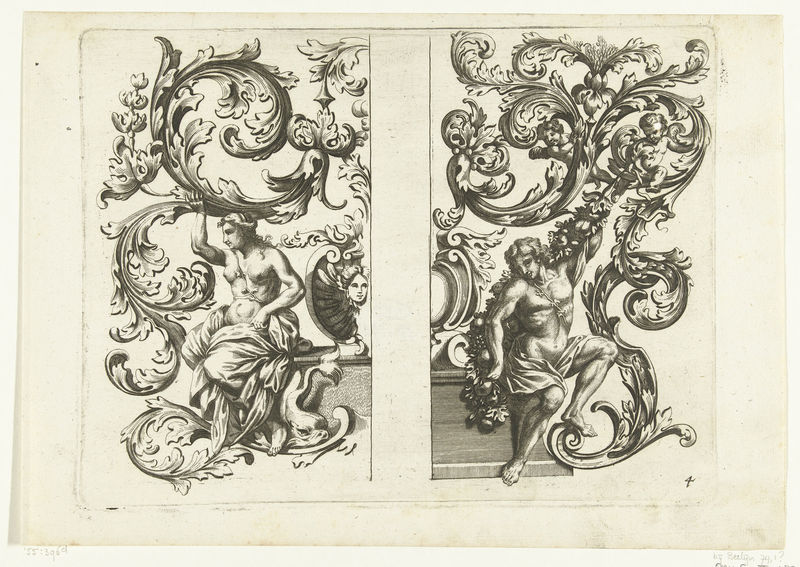
Titel: Vrouw met draperie en jongeman met festoen
Künstler: Suzanne Maria von Sandrart
Standort: Amsterdam
Institution: Rijksmuseum
Schlagwörter: mann, nackt, brust, frau, skizze, zeichnung, tuch, muster, barock, falten, sockel, figur, pflanzen, rokoko, engel, ranken, brüste, graphik, faltenwurf, tusche, buch, druck, schwarzweiß, schnörkel, antikisierend, vorlage, putti, rocaille, teichnung, vignette, duo, viier